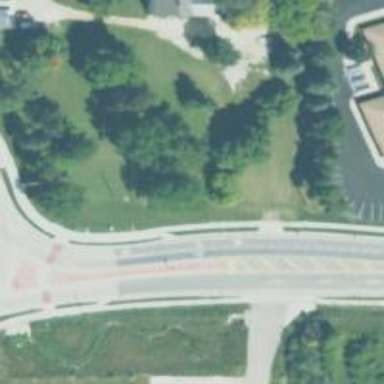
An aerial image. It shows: Cycleway.